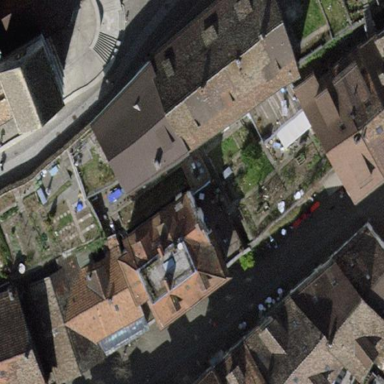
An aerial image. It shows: Building with hipped roof made of roof tiles.